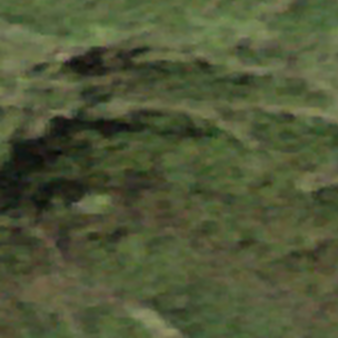
Label: other